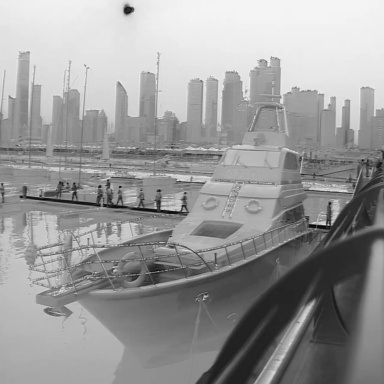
There are four objects shown in the infrared image, including a canoe, and three sailboats.